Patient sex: F
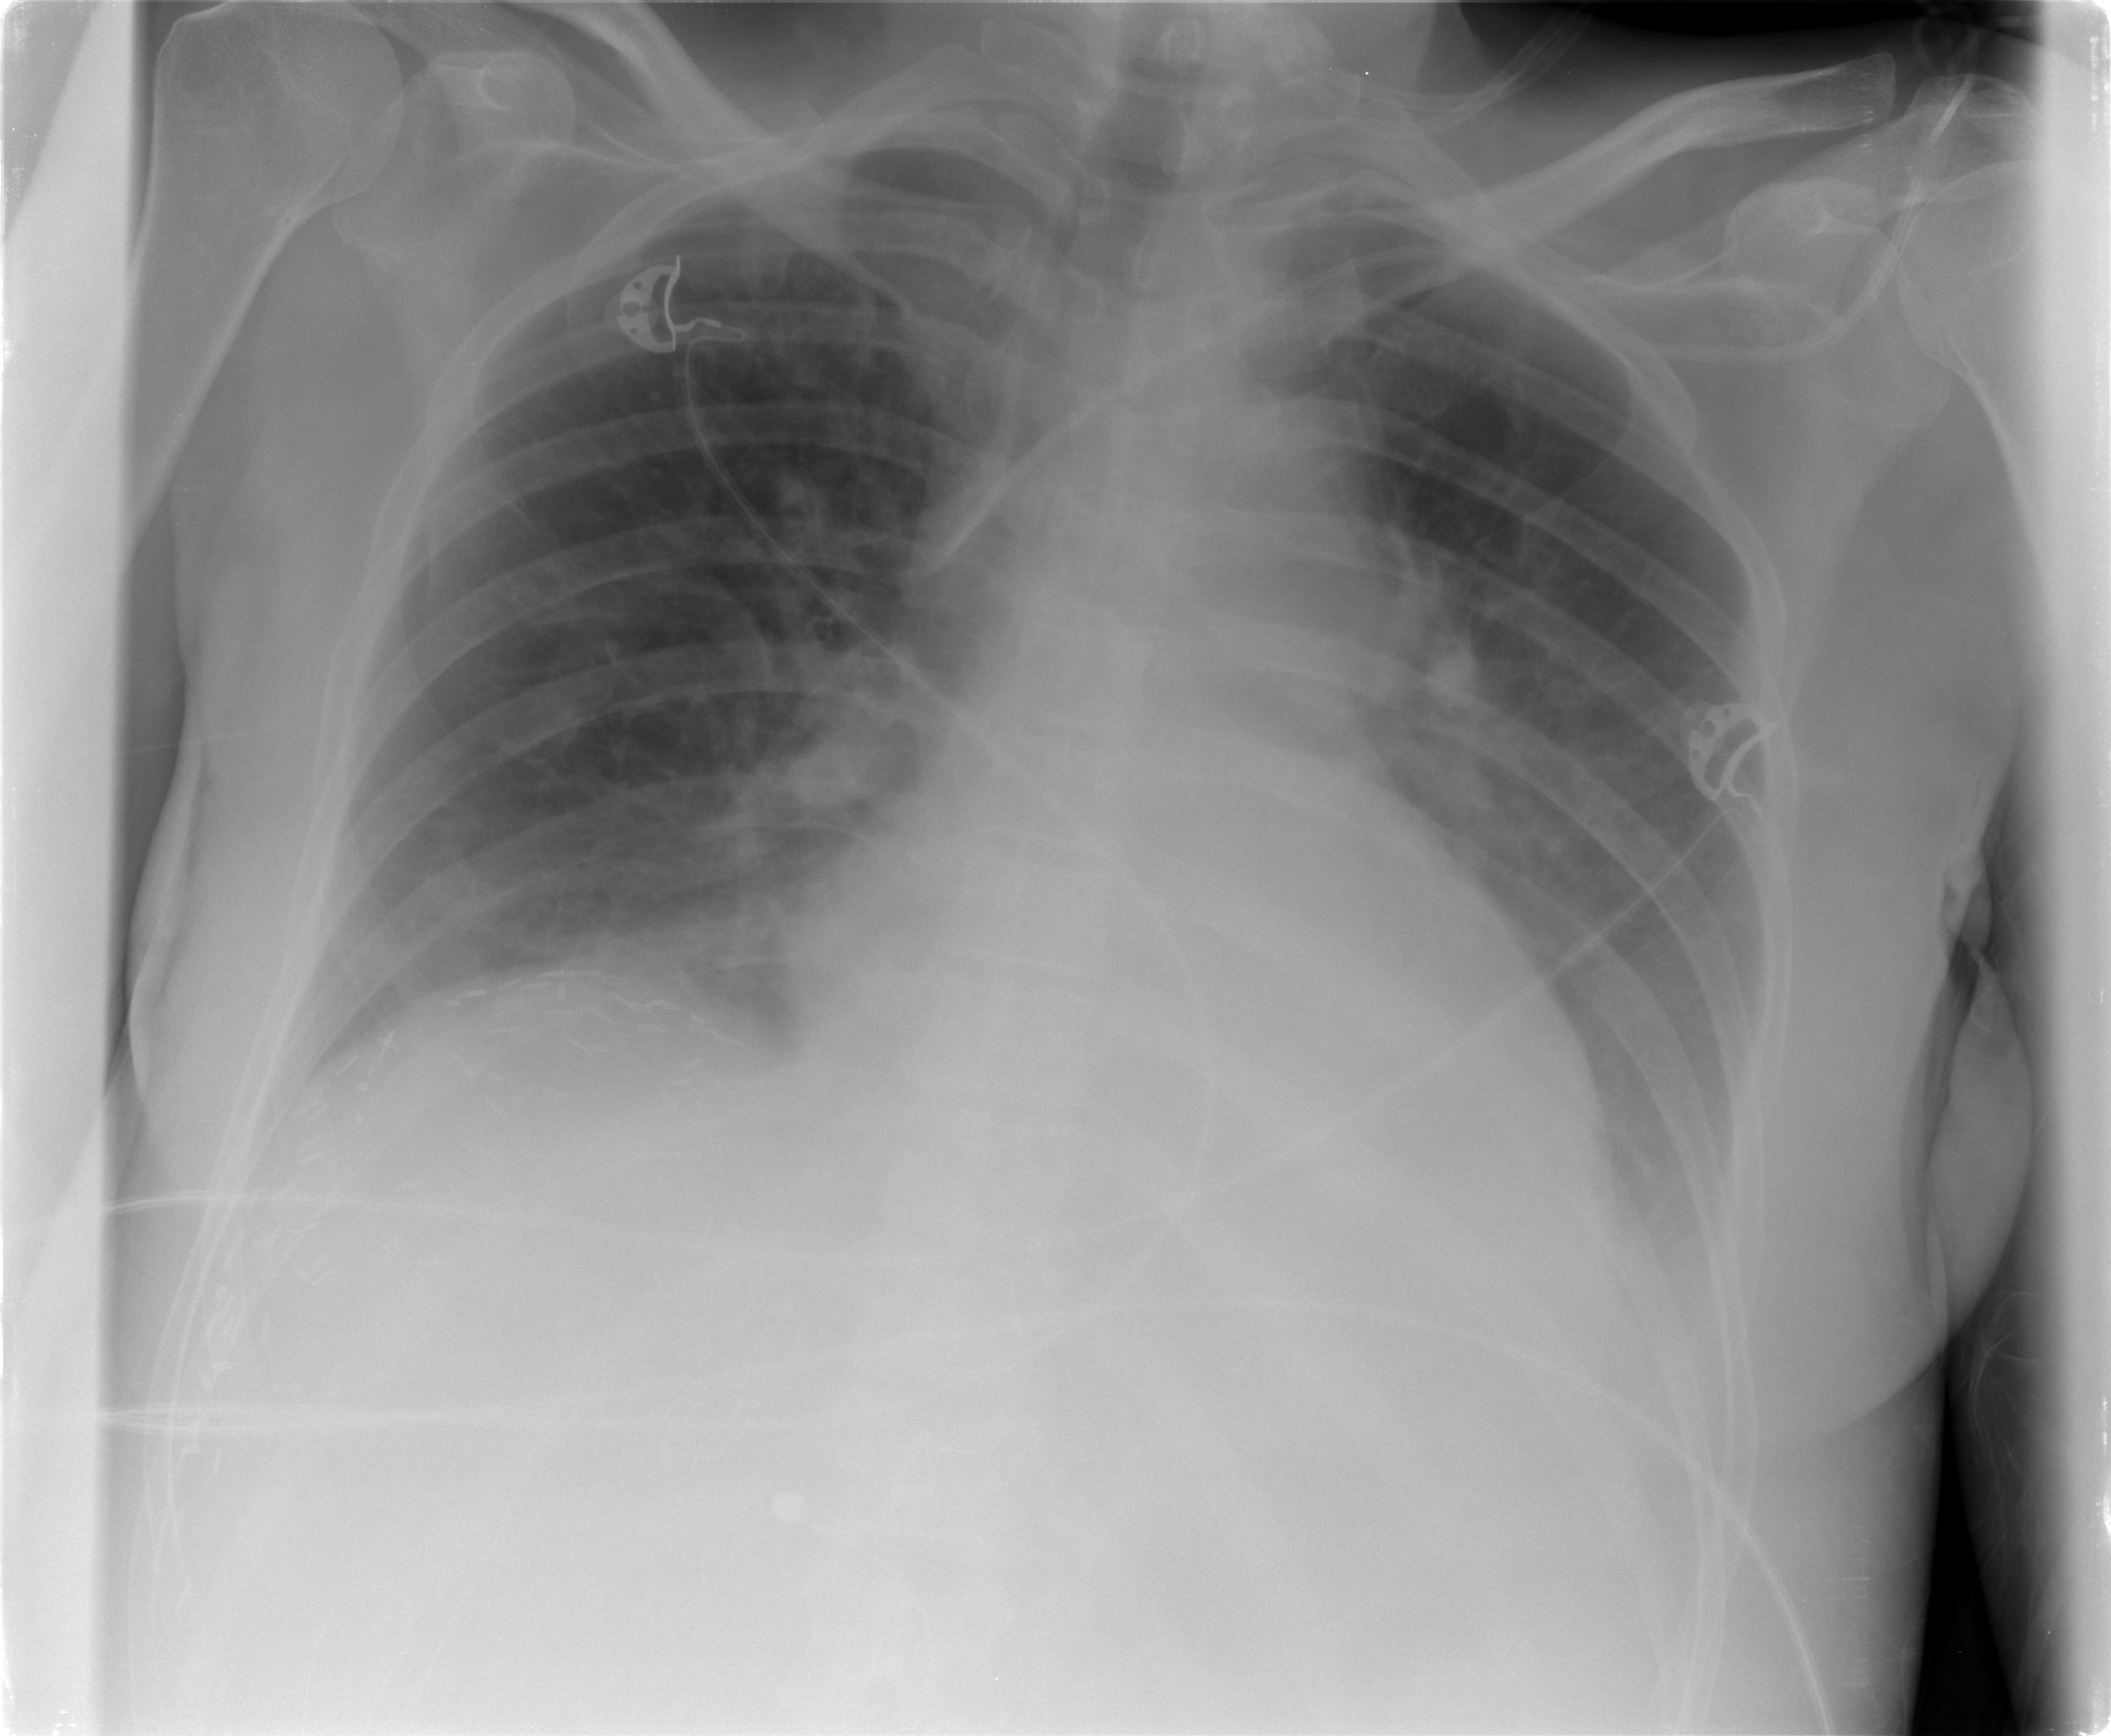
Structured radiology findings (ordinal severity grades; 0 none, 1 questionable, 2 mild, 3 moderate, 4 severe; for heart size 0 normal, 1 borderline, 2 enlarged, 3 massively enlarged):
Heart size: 2
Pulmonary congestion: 1
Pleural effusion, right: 2
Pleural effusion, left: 2
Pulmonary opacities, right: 0
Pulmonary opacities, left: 0
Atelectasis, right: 2
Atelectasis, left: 2